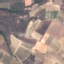
Land use / land cover: PermanentCrop